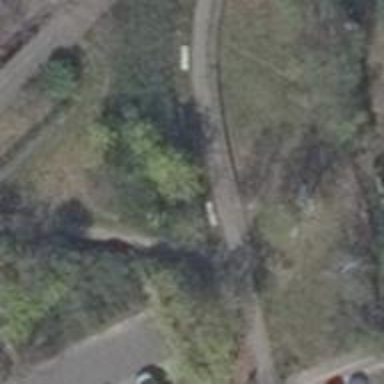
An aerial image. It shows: Footway.